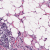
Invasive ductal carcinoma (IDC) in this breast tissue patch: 0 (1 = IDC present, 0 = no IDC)